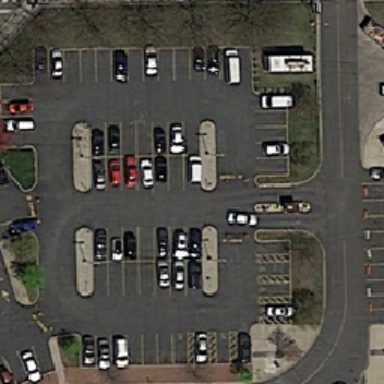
There are many cars in the park .